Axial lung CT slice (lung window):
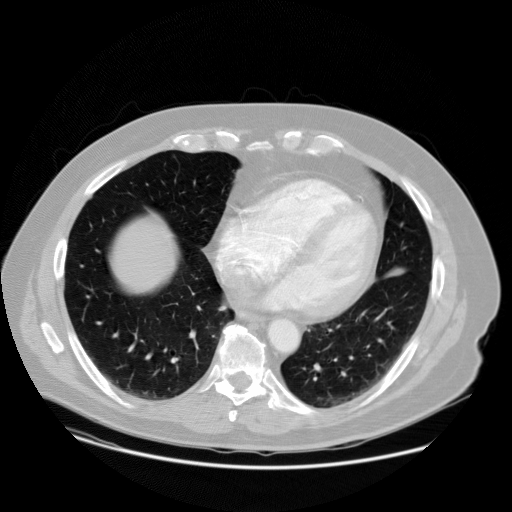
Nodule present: no